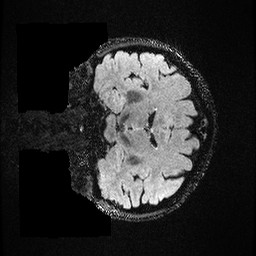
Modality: FLAIR
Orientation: coronal
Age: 49
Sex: female
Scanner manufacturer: ge
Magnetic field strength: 3 T
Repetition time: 4.802 s
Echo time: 0.1159 s